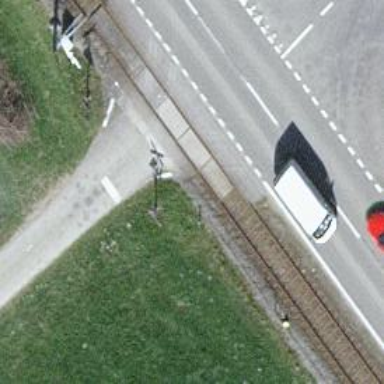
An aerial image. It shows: Railway level crossing.